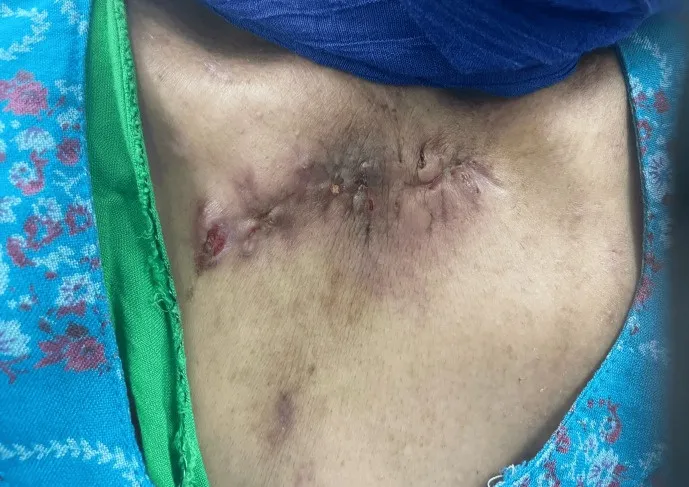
Two months postoperative surgical wound showing good healing.
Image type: medical_photograph (other_medical_photograph)